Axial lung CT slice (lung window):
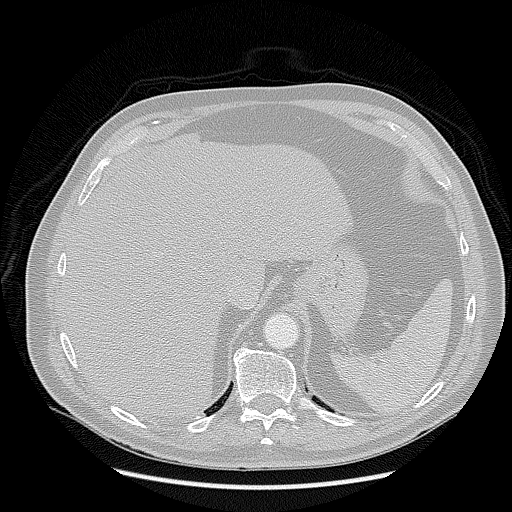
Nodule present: no